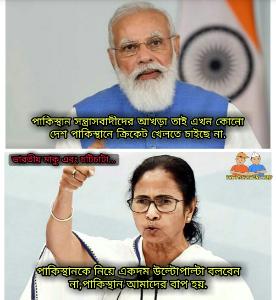
Text: পাকিস্তান সন্ত্রাসবাদীদের আখড়া তাই এখন কোনো দেশ পাকিস্তানে ক্রিকেট খেলতে চাইছে না, পাকিস্তানকে নিয়ে একদম উল্টোপাল্টো বলবেন না, পাকিস্তান আমাদের বাপ হয়
Label: Hate
Hate category: Political
Targeted group: Organization